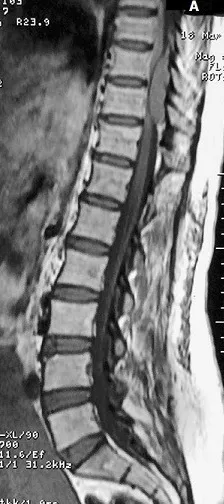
Sagittal unenhanced T1 weighted MR images: A) shows a homogeneous well-defined, ovoid epidural mass with isointense signal relative to the spinal cord, with a <<wafting silk>> sign.
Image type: radiology (mri)